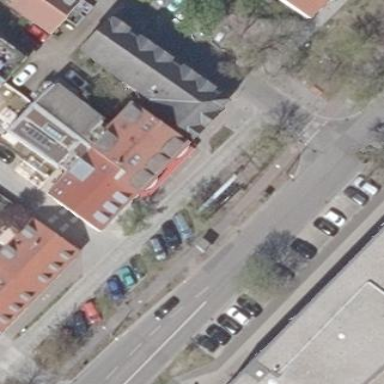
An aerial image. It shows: Sidewalk with outdoor seating. The seating area is covered by awning for weather protection.